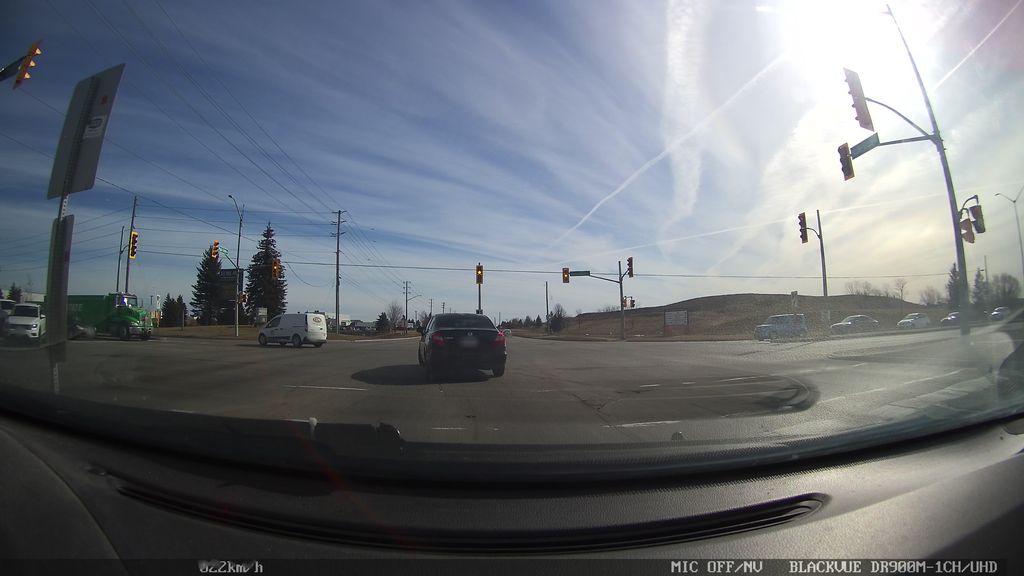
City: kitchener-waterloo